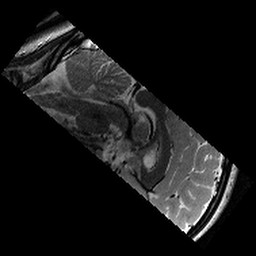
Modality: T2w
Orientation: sagittal
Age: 14
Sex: female
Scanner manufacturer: siemens
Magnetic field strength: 3 T
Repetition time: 9.23 s
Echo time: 0.067 s